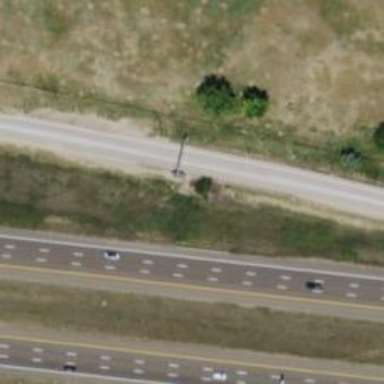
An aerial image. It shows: Toll gantry on the road.